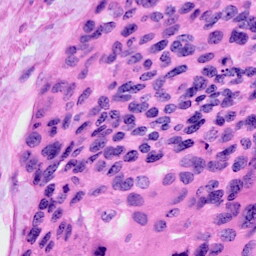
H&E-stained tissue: Cervix